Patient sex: M
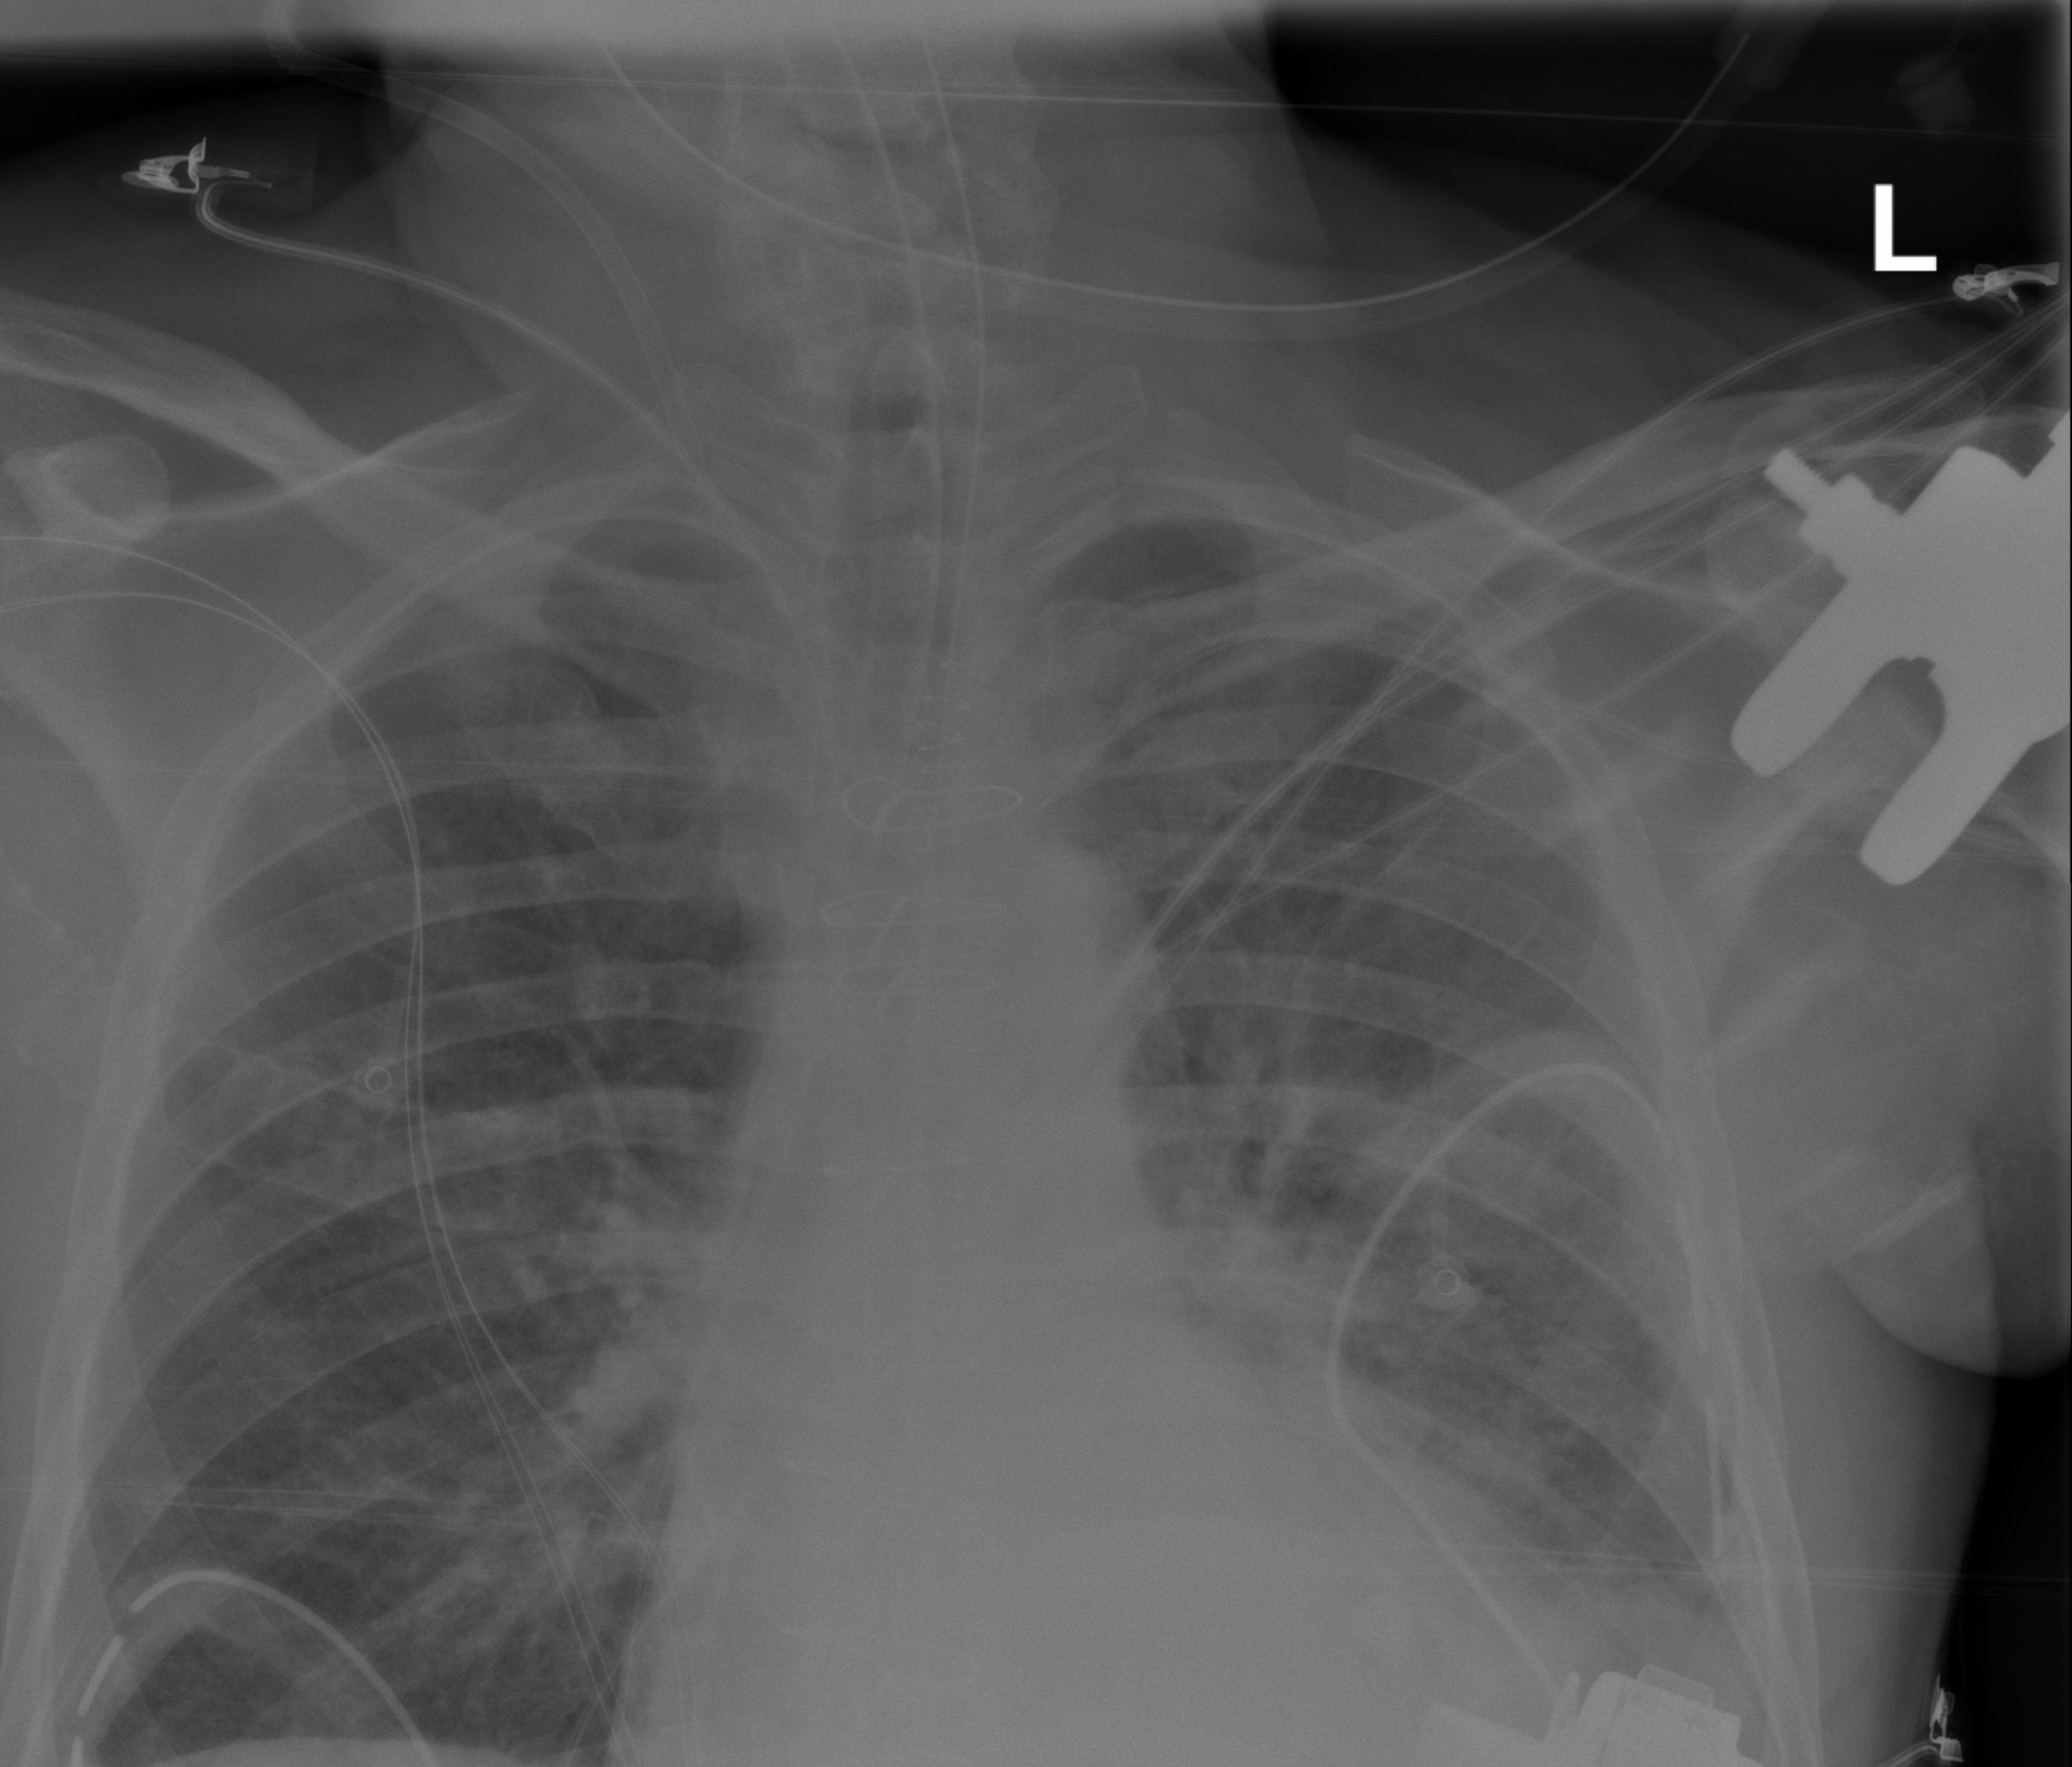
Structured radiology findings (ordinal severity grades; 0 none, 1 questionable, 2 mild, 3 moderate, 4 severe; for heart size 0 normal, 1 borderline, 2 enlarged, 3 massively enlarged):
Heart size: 1
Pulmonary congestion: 2
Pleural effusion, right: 2
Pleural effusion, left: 2
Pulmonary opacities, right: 0
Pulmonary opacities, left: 0
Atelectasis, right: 0
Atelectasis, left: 2